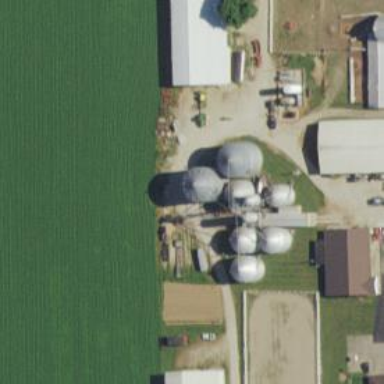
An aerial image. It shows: Silo.